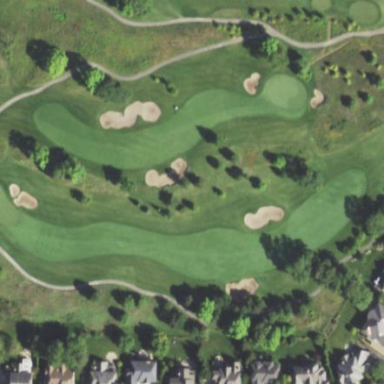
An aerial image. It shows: Golf fairway in the image.